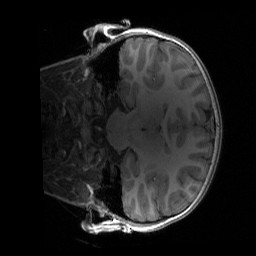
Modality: T1w
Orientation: coronal
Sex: male
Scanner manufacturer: siemens
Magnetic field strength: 3 T
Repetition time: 1.9 s
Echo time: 0.00243 s